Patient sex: F
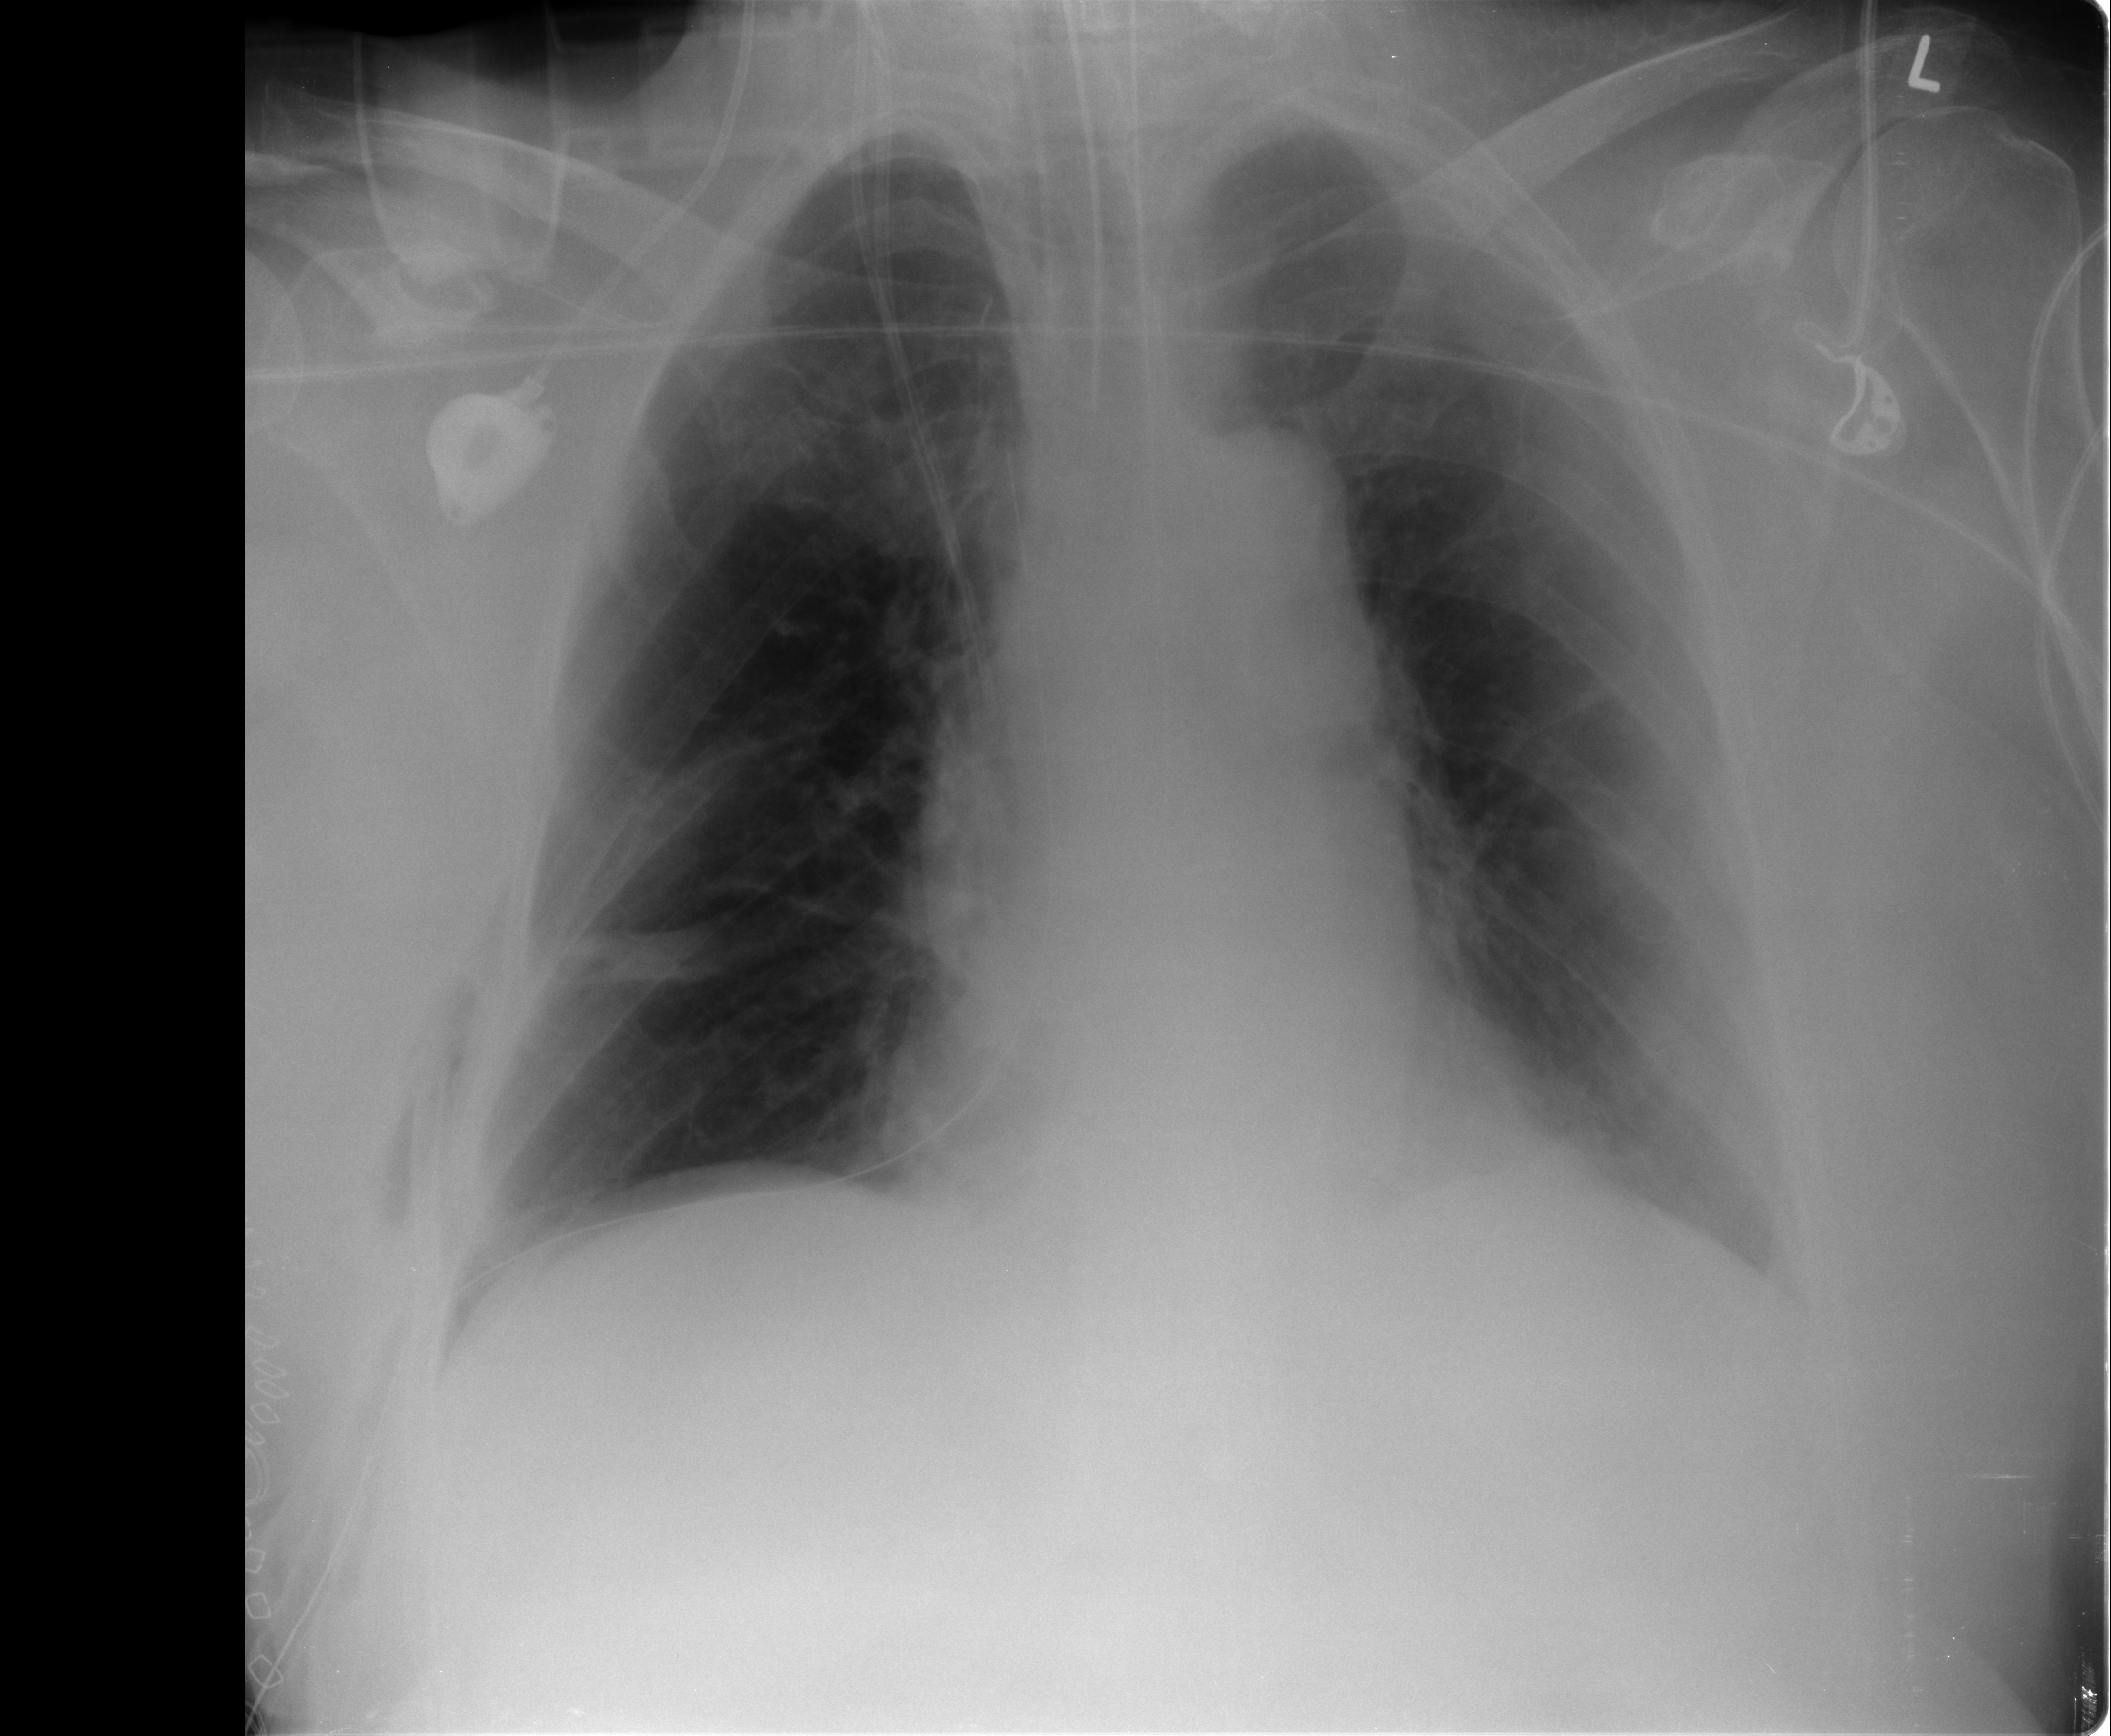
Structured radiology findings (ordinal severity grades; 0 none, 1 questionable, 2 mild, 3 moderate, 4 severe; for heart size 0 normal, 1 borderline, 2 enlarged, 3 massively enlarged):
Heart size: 0
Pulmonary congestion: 1
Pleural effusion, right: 0
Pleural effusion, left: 0
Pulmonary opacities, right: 0
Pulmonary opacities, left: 0
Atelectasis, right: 3
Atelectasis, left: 2